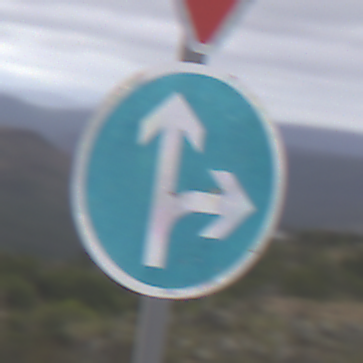
Verkehrszeichen: VorgeschriebeneFahrtrichtungGeradeausOderRechts
Zusatzzeichen oben: VorfahrtGewaehren
Umgebung: Outdoor, Nature
Tageszeit: Midday
Wetter: Overcast
Licht: Natural
Jahreszeit: NotSpecified
Kontrast: LowContrast